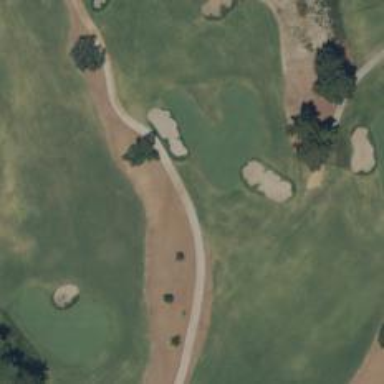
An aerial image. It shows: Golf hole.